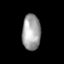
Tissue: skin
Cell type: Epithelial cells
Senescence score: 0.8682
Nuclear area (px): 644
Mean DAPI intensity: 161.151